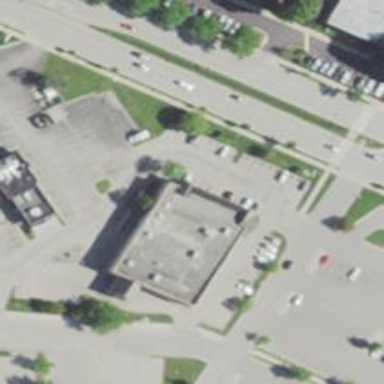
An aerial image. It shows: Building.